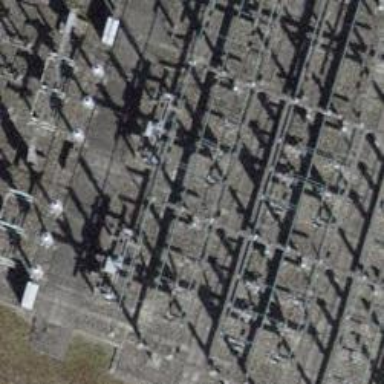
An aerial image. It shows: Power line with three cables configured as busbar.